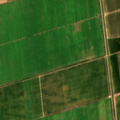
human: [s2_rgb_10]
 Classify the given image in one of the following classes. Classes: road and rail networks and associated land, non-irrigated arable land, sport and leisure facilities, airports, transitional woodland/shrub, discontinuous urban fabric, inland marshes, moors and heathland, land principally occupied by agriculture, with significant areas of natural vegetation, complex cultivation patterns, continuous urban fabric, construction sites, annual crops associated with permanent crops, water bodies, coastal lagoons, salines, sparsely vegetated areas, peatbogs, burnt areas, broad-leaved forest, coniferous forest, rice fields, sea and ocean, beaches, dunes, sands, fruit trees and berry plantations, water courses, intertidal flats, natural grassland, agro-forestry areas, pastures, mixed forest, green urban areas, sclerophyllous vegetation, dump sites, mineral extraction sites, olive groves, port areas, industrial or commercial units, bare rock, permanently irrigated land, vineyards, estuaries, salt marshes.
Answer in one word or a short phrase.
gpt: non-irrigated arable land